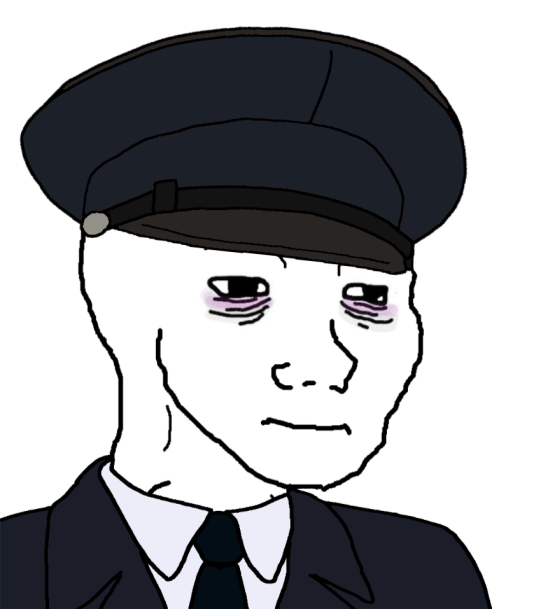
Label: 5_Tired_Wojak